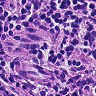
Metastatic tissue present: yes